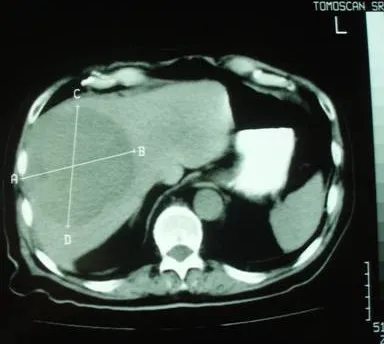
Computed tomography scan of the liver.
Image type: radiology (ct)